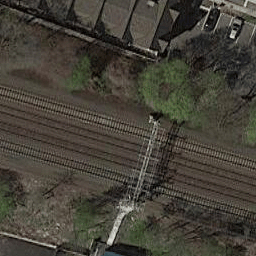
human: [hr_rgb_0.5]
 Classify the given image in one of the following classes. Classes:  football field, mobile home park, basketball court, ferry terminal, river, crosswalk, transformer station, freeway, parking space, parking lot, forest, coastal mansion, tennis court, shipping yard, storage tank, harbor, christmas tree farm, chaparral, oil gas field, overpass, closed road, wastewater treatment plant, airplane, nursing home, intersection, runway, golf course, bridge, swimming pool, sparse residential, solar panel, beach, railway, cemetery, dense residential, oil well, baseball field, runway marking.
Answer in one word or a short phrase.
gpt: railway